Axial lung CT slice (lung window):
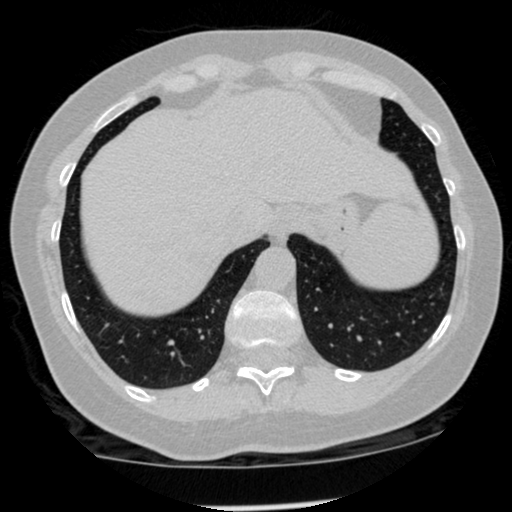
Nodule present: no